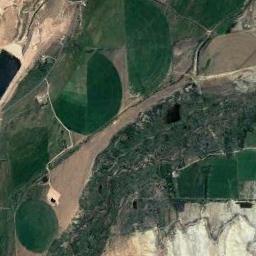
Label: circular_farmland